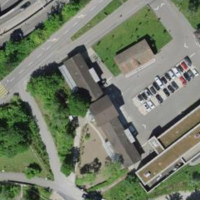
EUNIS habitat code: 57
Species observed at this site:
Echium vulgare
Cirsium arvense
Scardinius erythrophthalmus
Passer domesticus
Veronica hederifolia
Ficaria verna
Hypericum perforatum
Pyrrhosoma nymphula
Alnus glutinosa
Polyommatus icarus
Tussilago farfara
Daucus carota